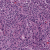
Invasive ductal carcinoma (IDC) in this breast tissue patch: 1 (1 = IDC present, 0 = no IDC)